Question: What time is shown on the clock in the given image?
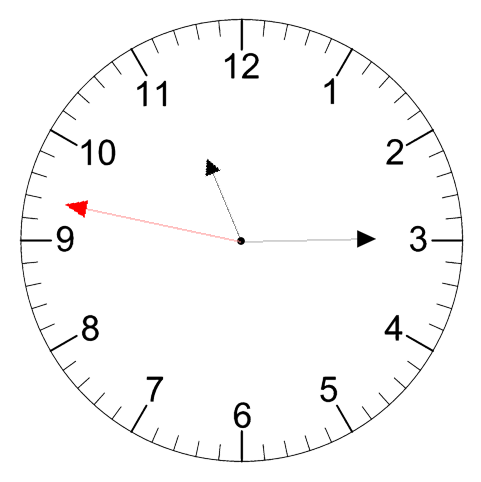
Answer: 11:14:47